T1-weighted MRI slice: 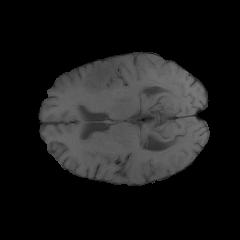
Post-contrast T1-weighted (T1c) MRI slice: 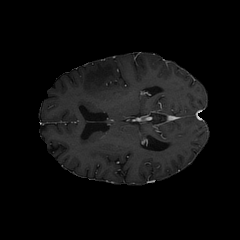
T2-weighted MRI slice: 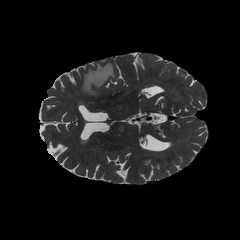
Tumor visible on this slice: yes